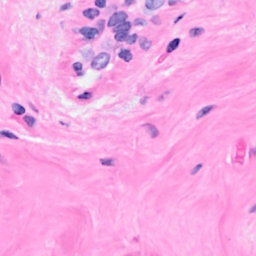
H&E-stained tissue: Breast